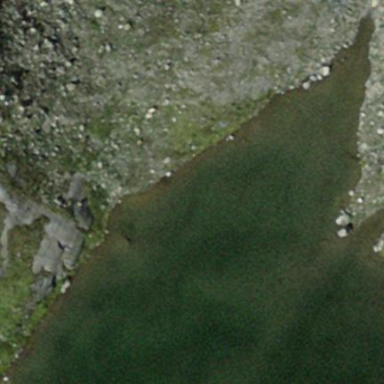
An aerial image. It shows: Lake with natural water.